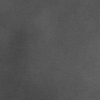
Label: dusty